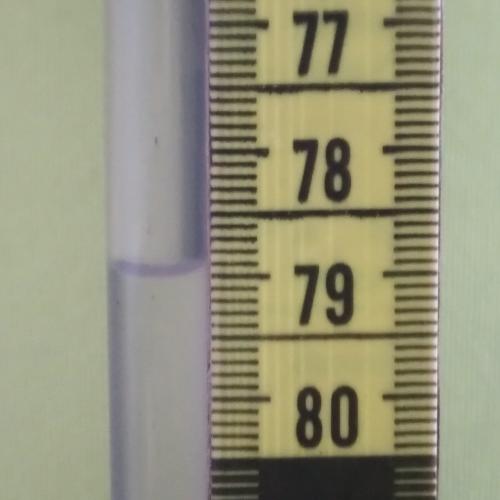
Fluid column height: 79.0 cm